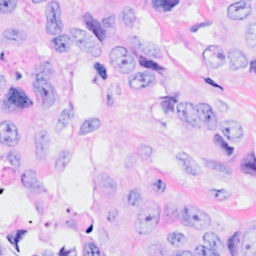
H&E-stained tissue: Breast